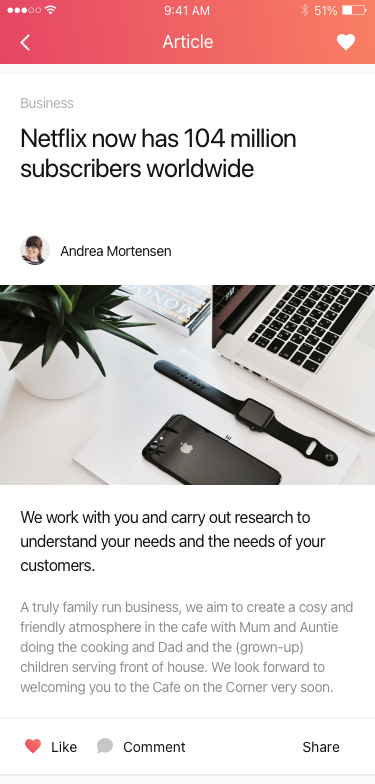
Text in this UI design:
Share
Comment
Like
A truly family run business, we aim to create a cosy and friendly atmosphere in the cafe with Mum and Auntie doing the cooking and Dad and the (grown-up) children serving front of house. We look forward to welcoming you to the Cafe on the Corner very soon.
We work with you and carry out research to understand your needs and the needs of your customers.
Andrea Mortensen
Netflix now has 104 million subscribers worldwide
Business
Article